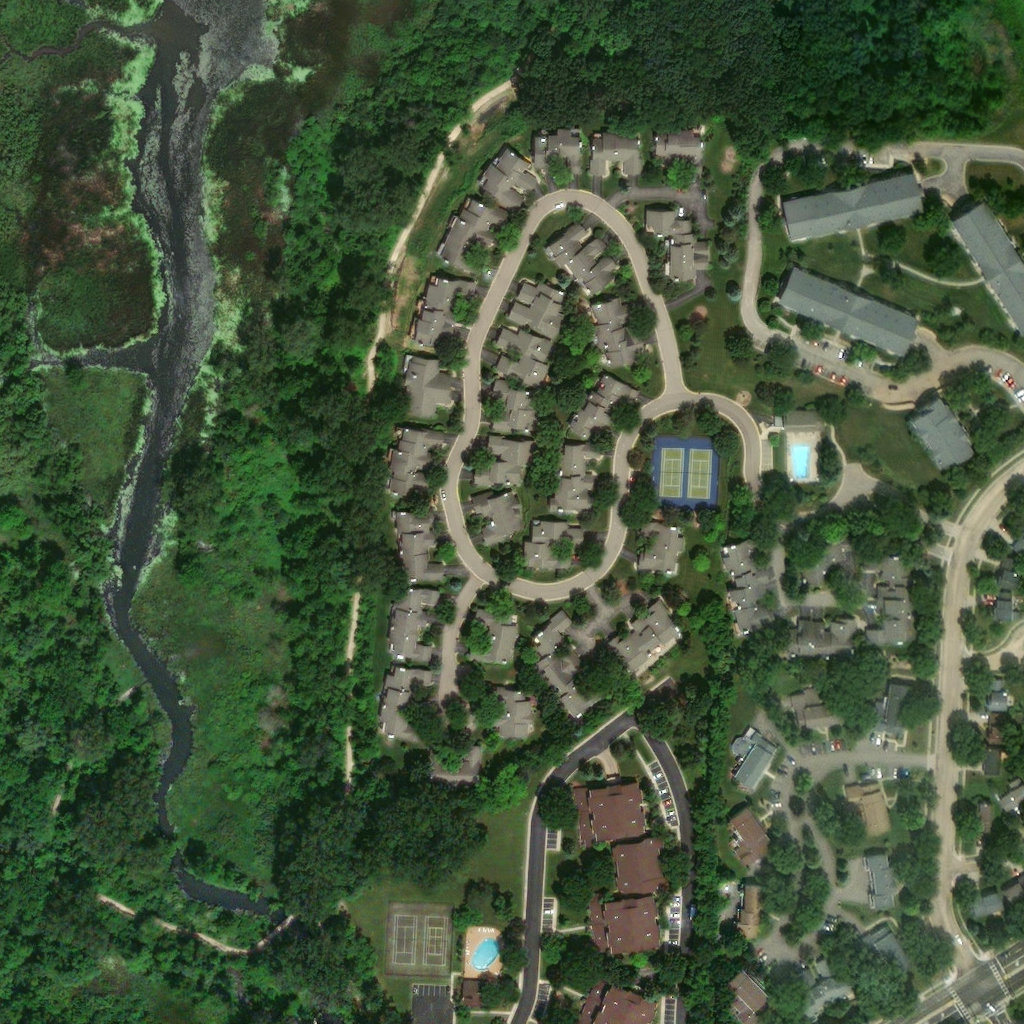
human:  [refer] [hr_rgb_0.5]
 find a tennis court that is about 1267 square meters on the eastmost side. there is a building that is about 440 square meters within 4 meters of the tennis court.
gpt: <box>[[63, 43, 70, 50, 0]]</box>

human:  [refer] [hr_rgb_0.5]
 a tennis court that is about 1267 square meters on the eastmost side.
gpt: <box>[[63, 42, 70, 50, 0]]</box>

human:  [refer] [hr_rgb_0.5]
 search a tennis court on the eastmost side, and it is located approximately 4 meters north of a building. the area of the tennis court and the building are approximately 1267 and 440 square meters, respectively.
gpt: <box>[[63, 43, 70, 50, 0]]</box>